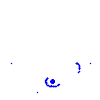
Particle: pion